Breast ultrasound image
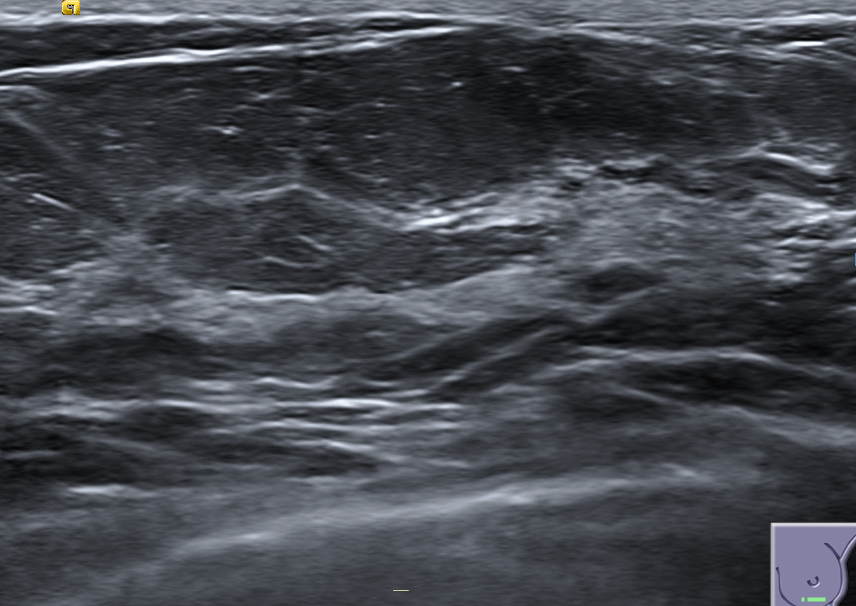
Diagnosis: normal